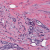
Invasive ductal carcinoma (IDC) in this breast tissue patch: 1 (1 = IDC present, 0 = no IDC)